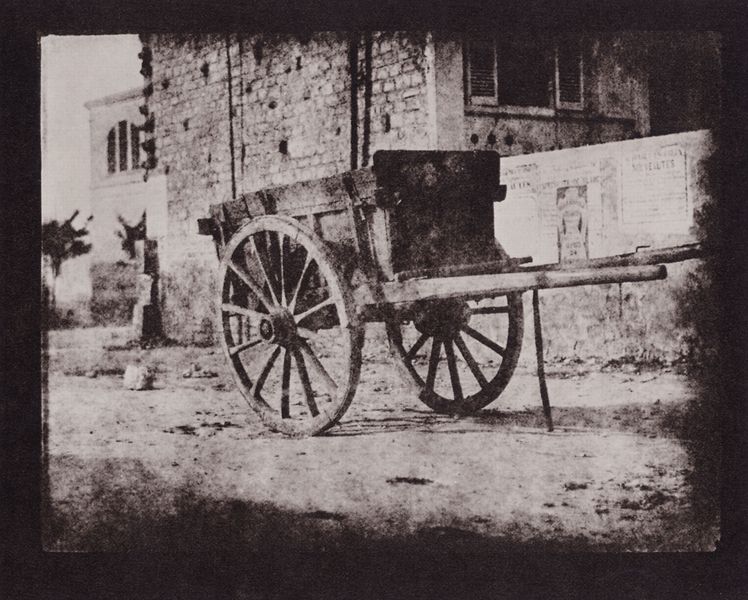
Titel: Karren
Künstler: Hippolyte Bayard
Schlagwörter: baum, dunkel, schatten, weiß, bäume, sand, stadt, braun, fenster, grau, hell, holz, schwarz, strasse, säule, gebäude, haus, weg, muster, alt, wand, stein, steine, erde, häuser, strauch, boden, stehend, fensterläden, karren, kreis, pferd, rund, räder, stillleben, spanien, fassade, italien, stab, lehm, dorf, mauer, backstein, hof, kutsche, laden, speichen, sepia, karre, rad, wagen, wagenrad, krieg, leiter, zerstörung, foto, fotografie, ruine, stütze, fenstr, schwarz-weiss, zeitung, kreise, plakat, deichsel, photo, gemäuer, mauern, house, palmen, wagenräder, flechte, gespann, fotographie, nabe, waagen, sizilien, plakate, speiche, pferdekarren, wheel, lomo, abgestellt, boto, eselwagen, mauere, räderkarren, wagenrat, wheels, radnabe, lomographie, femster, karrenrad, #mauer, karren 19. jahrh. fotografie, arbeitsgerät karren im 19. jhdt